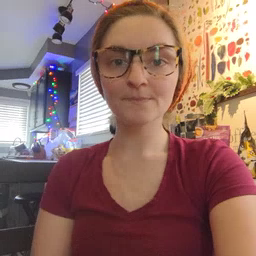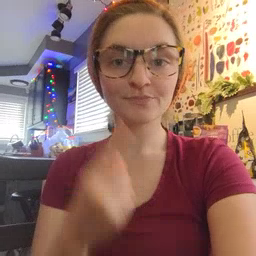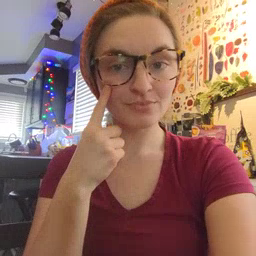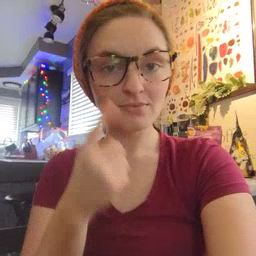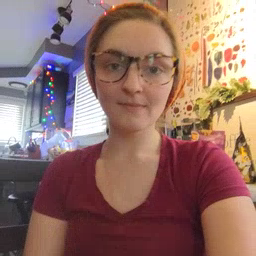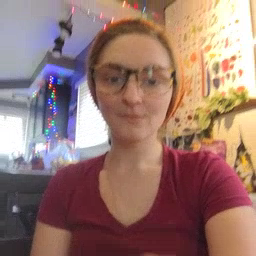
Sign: eye